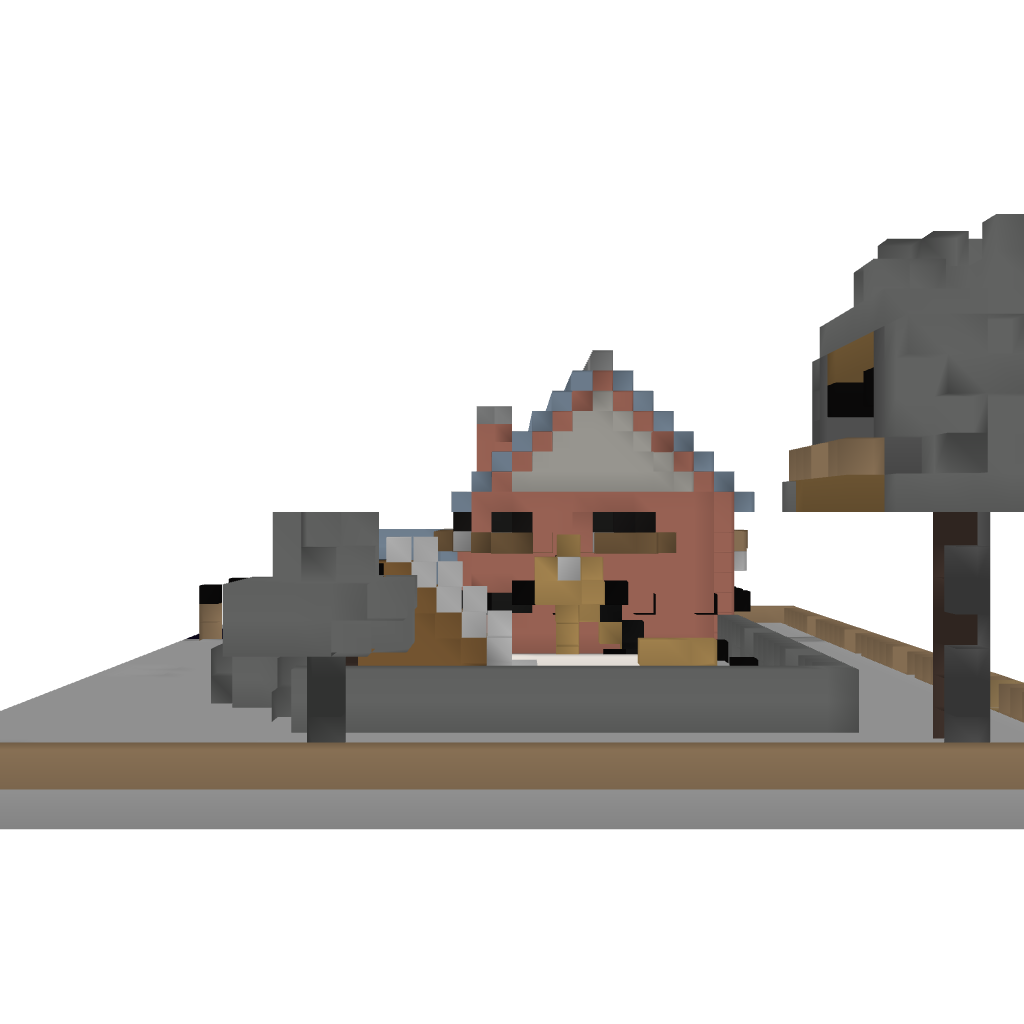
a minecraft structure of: rustic house